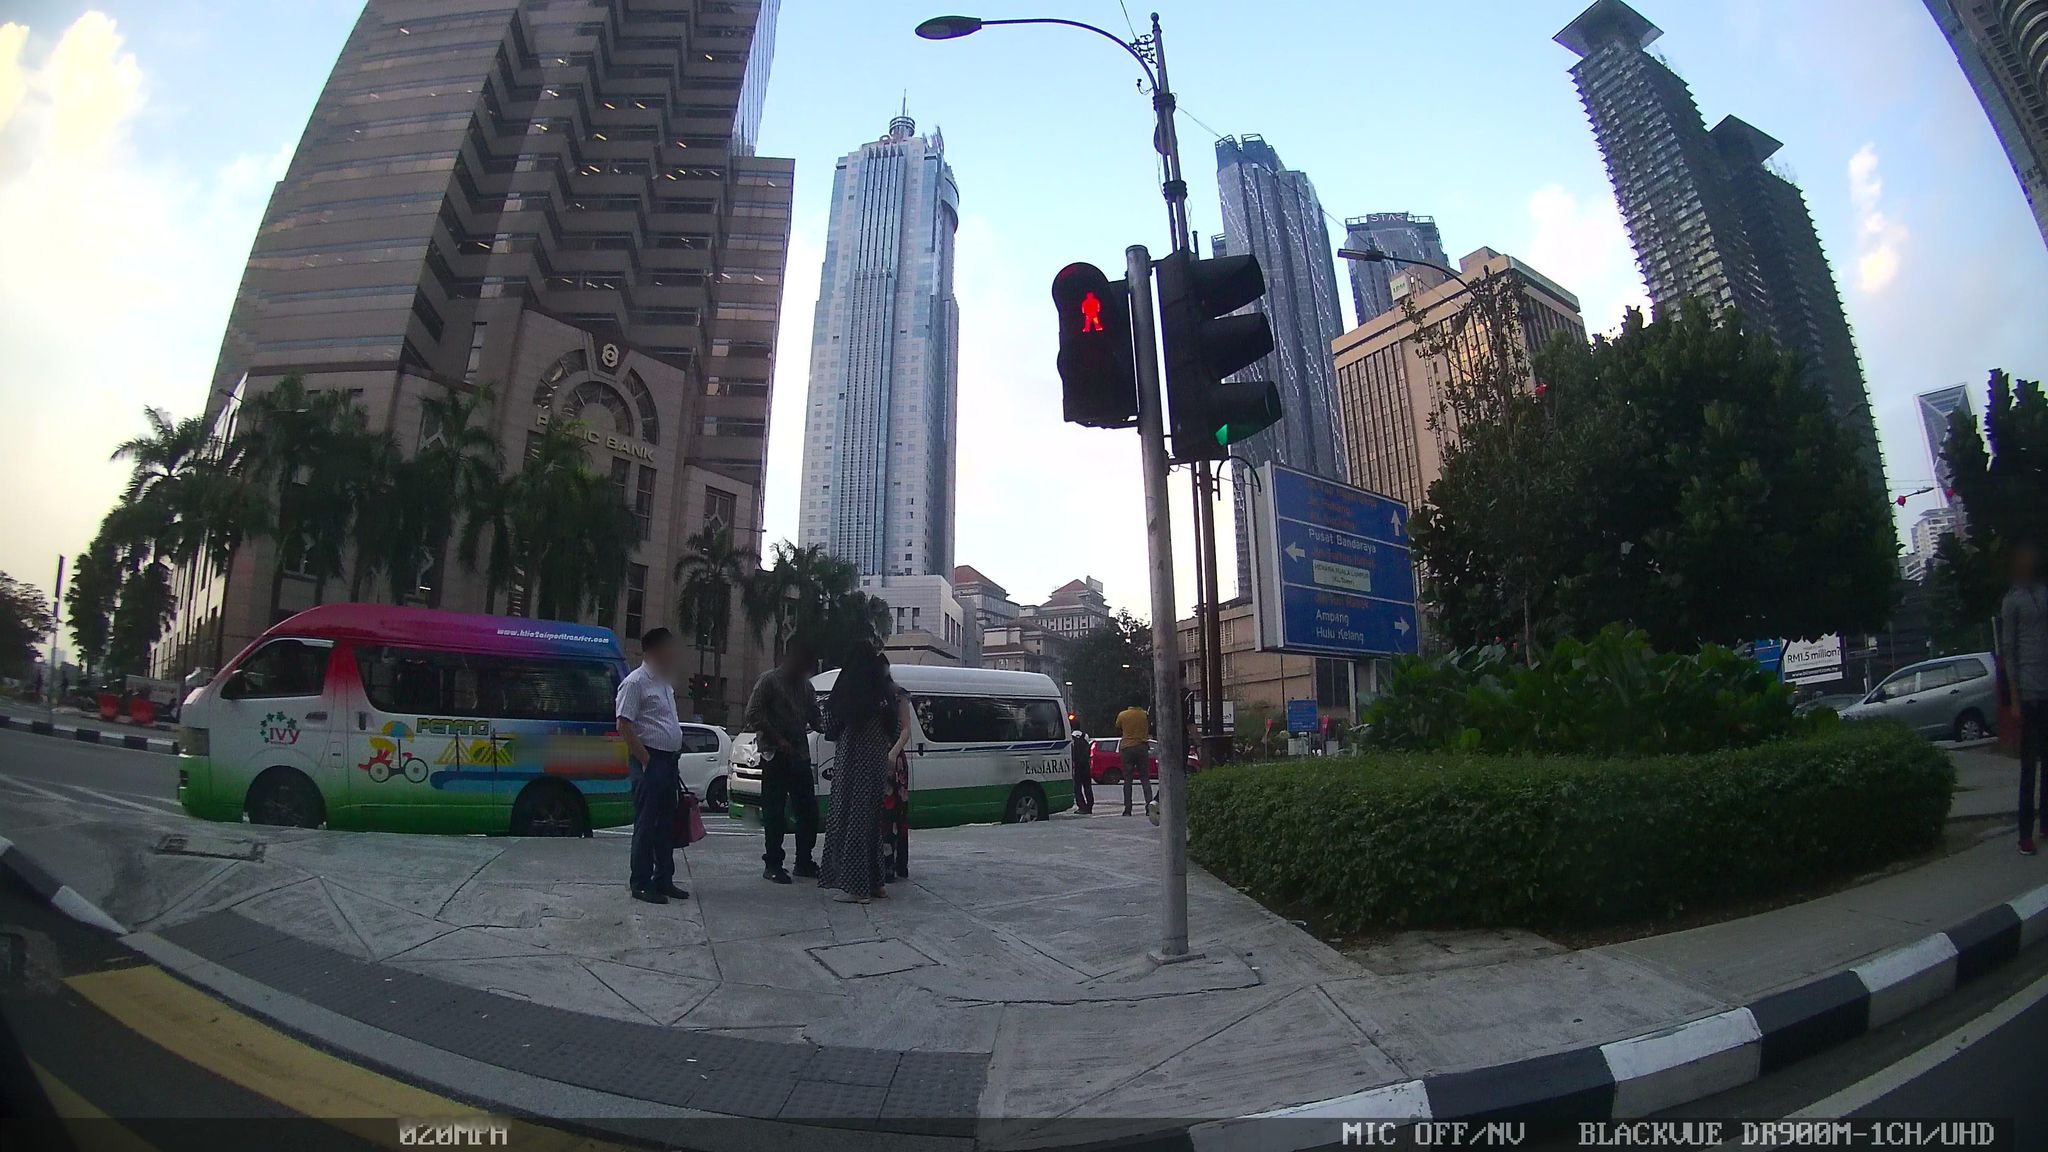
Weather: clear
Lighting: day
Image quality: good
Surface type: walking surface
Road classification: motorway_link, service
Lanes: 4, 2, 1
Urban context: urban centre
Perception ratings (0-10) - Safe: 8.06, Lively: 8.92, Beautiful: 4.1, Boring: 1.51, Depressing: 2.07, Wealthy: 3.98